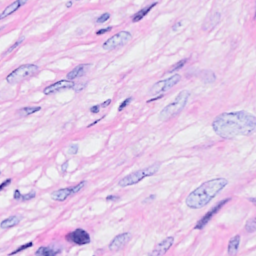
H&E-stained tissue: Breast